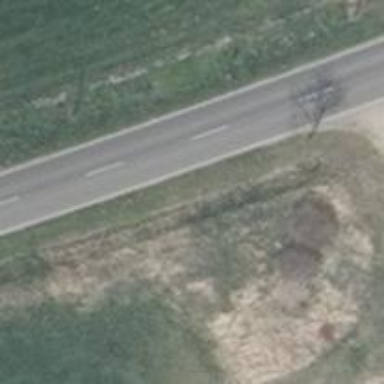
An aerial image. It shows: Secondary road with asphalt surface.